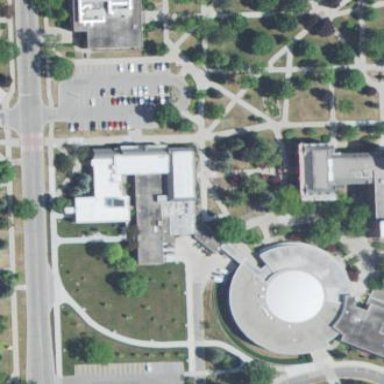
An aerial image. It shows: View of university building.